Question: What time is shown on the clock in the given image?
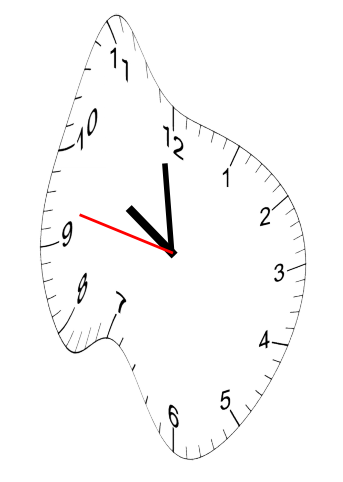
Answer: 09:58:47